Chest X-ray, PA view. Patient: 42 years old, sex F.
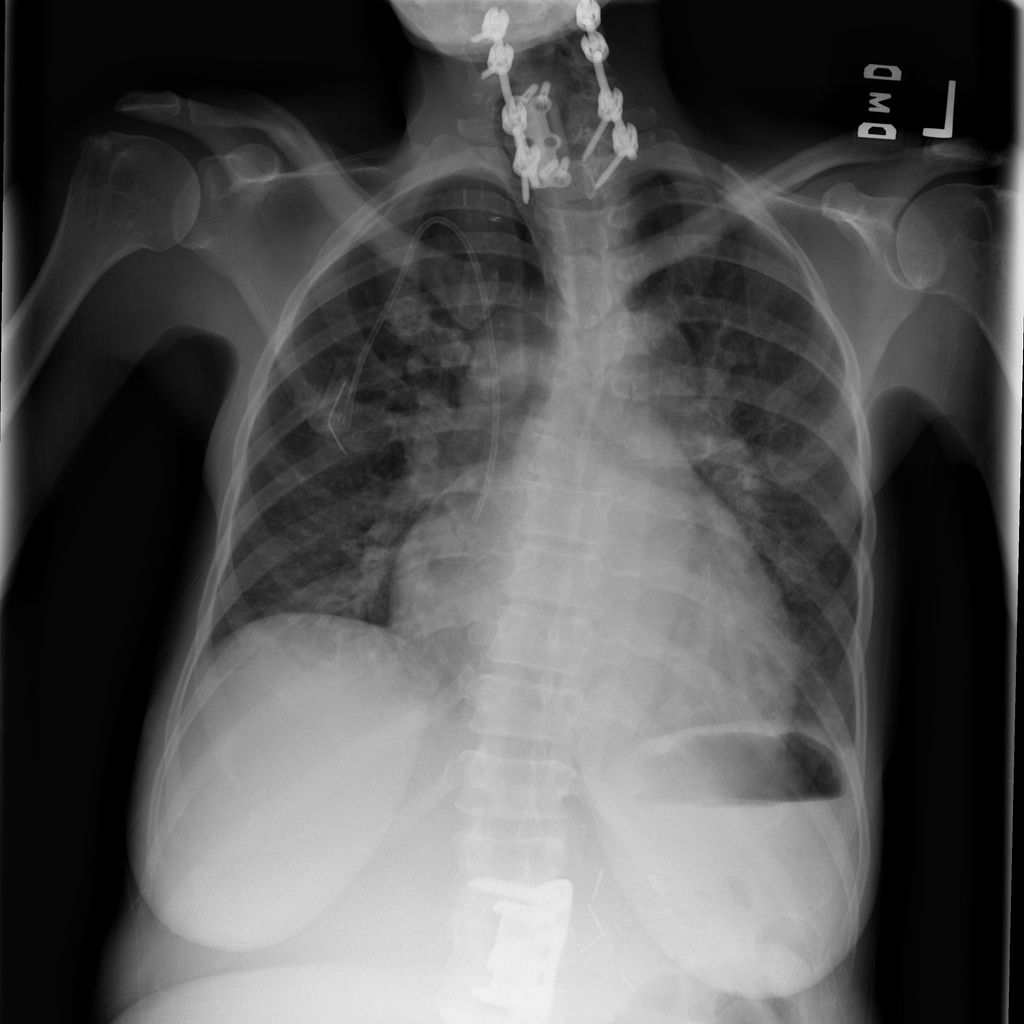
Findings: No Finding